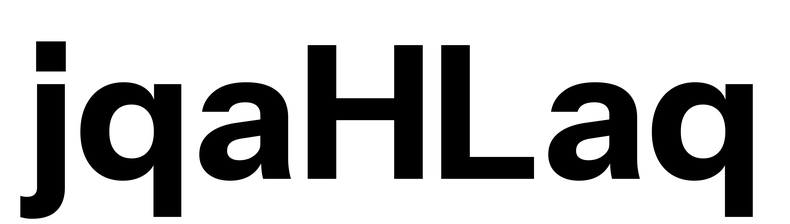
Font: InstrumentSans_Bold